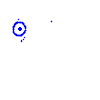
Particle: proton